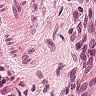
Metastatic tissue present: no